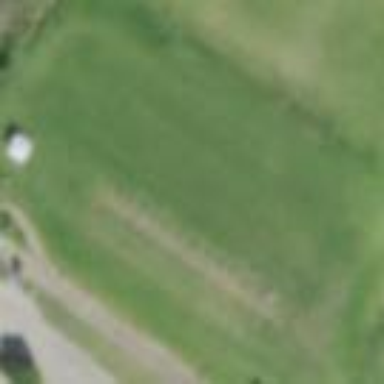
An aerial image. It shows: Grassy area designated as golf tee.